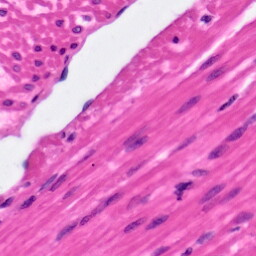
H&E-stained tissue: Pancreatic